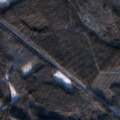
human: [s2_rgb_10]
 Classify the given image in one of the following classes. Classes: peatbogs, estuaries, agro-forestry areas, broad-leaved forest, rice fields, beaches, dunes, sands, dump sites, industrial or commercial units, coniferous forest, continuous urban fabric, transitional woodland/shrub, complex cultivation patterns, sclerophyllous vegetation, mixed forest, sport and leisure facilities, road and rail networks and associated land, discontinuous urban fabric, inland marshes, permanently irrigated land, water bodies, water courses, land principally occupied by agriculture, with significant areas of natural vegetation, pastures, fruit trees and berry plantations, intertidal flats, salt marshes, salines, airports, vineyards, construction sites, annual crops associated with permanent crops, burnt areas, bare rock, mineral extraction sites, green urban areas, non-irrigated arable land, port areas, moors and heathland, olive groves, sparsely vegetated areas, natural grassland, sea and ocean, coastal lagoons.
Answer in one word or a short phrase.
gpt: broad-leaved forest, coniferous forest, mixed forest